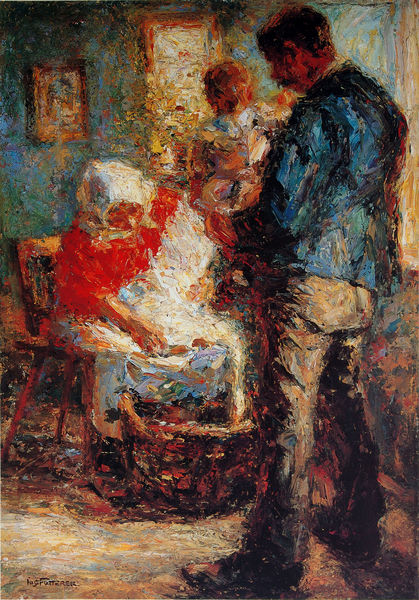
Titel: Beim Gansrupfen
Künstler: Josef Futterer
Standort: München
Institution: Galerie Goedecker
Schlagwörter: blau, dunkel, gemälde, mann, schatten, weiß, frauen, gelb, grün, impressionismus, menschen, ocker, sitzen, wäsche, braun, fenster, frau, grau, haar, hell, licht, männer, ohr, orange, raum, schwarz, stuhl, tür, zimmer, rot, haube, hochformat, leute, bart, hemd, hose, jacke, wand, arm, falten, mensch, rahmen, stehen, bild, innenraum, spiegel, öl, pastos, boden, interieur, sessel, eltern, familie, kind, mutter, vater, bilder, gans, fußboden, violett, baby, signiert, van gogh, hocker, schemel, ölgemälde, wohnung, kopftuch, impressionistisch, korb, stube, wände, waschen, corinth, lovis corinth, gogh, gemalt, pinsel, kleinkind, verschwommen, bottich, rupfen, bild im bild, waschzuber, wiege, impressionist, neoimpressionismus, van, sthen, stehen sitzen, blaue wand, en, schaffel, sessewl